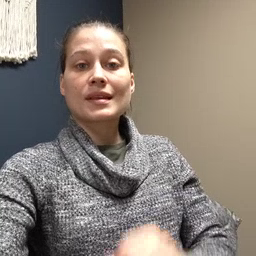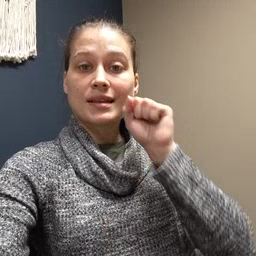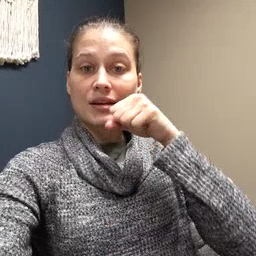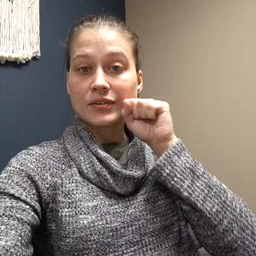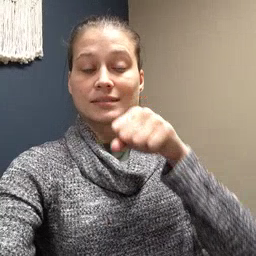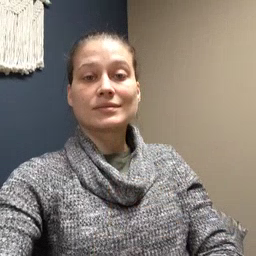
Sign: carrot